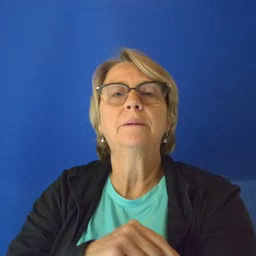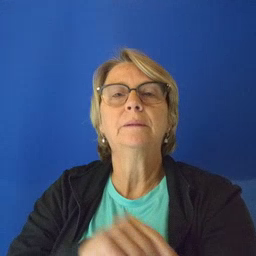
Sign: goose